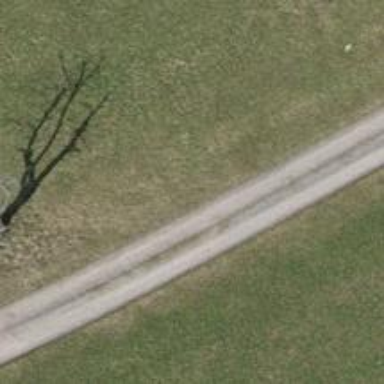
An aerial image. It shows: Track road with grade3 tracktype.